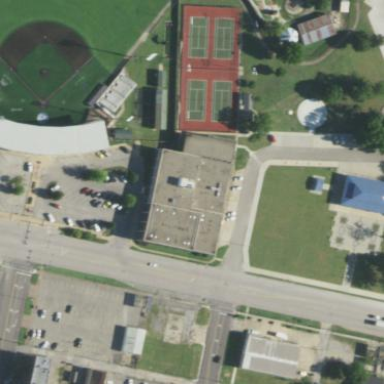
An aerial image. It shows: Sports center building.